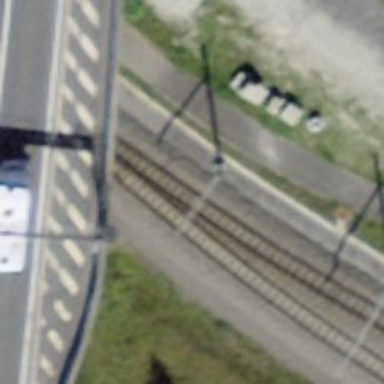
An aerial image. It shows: Narrow-gauge railway track with 1 electrified contact line.